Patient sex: M
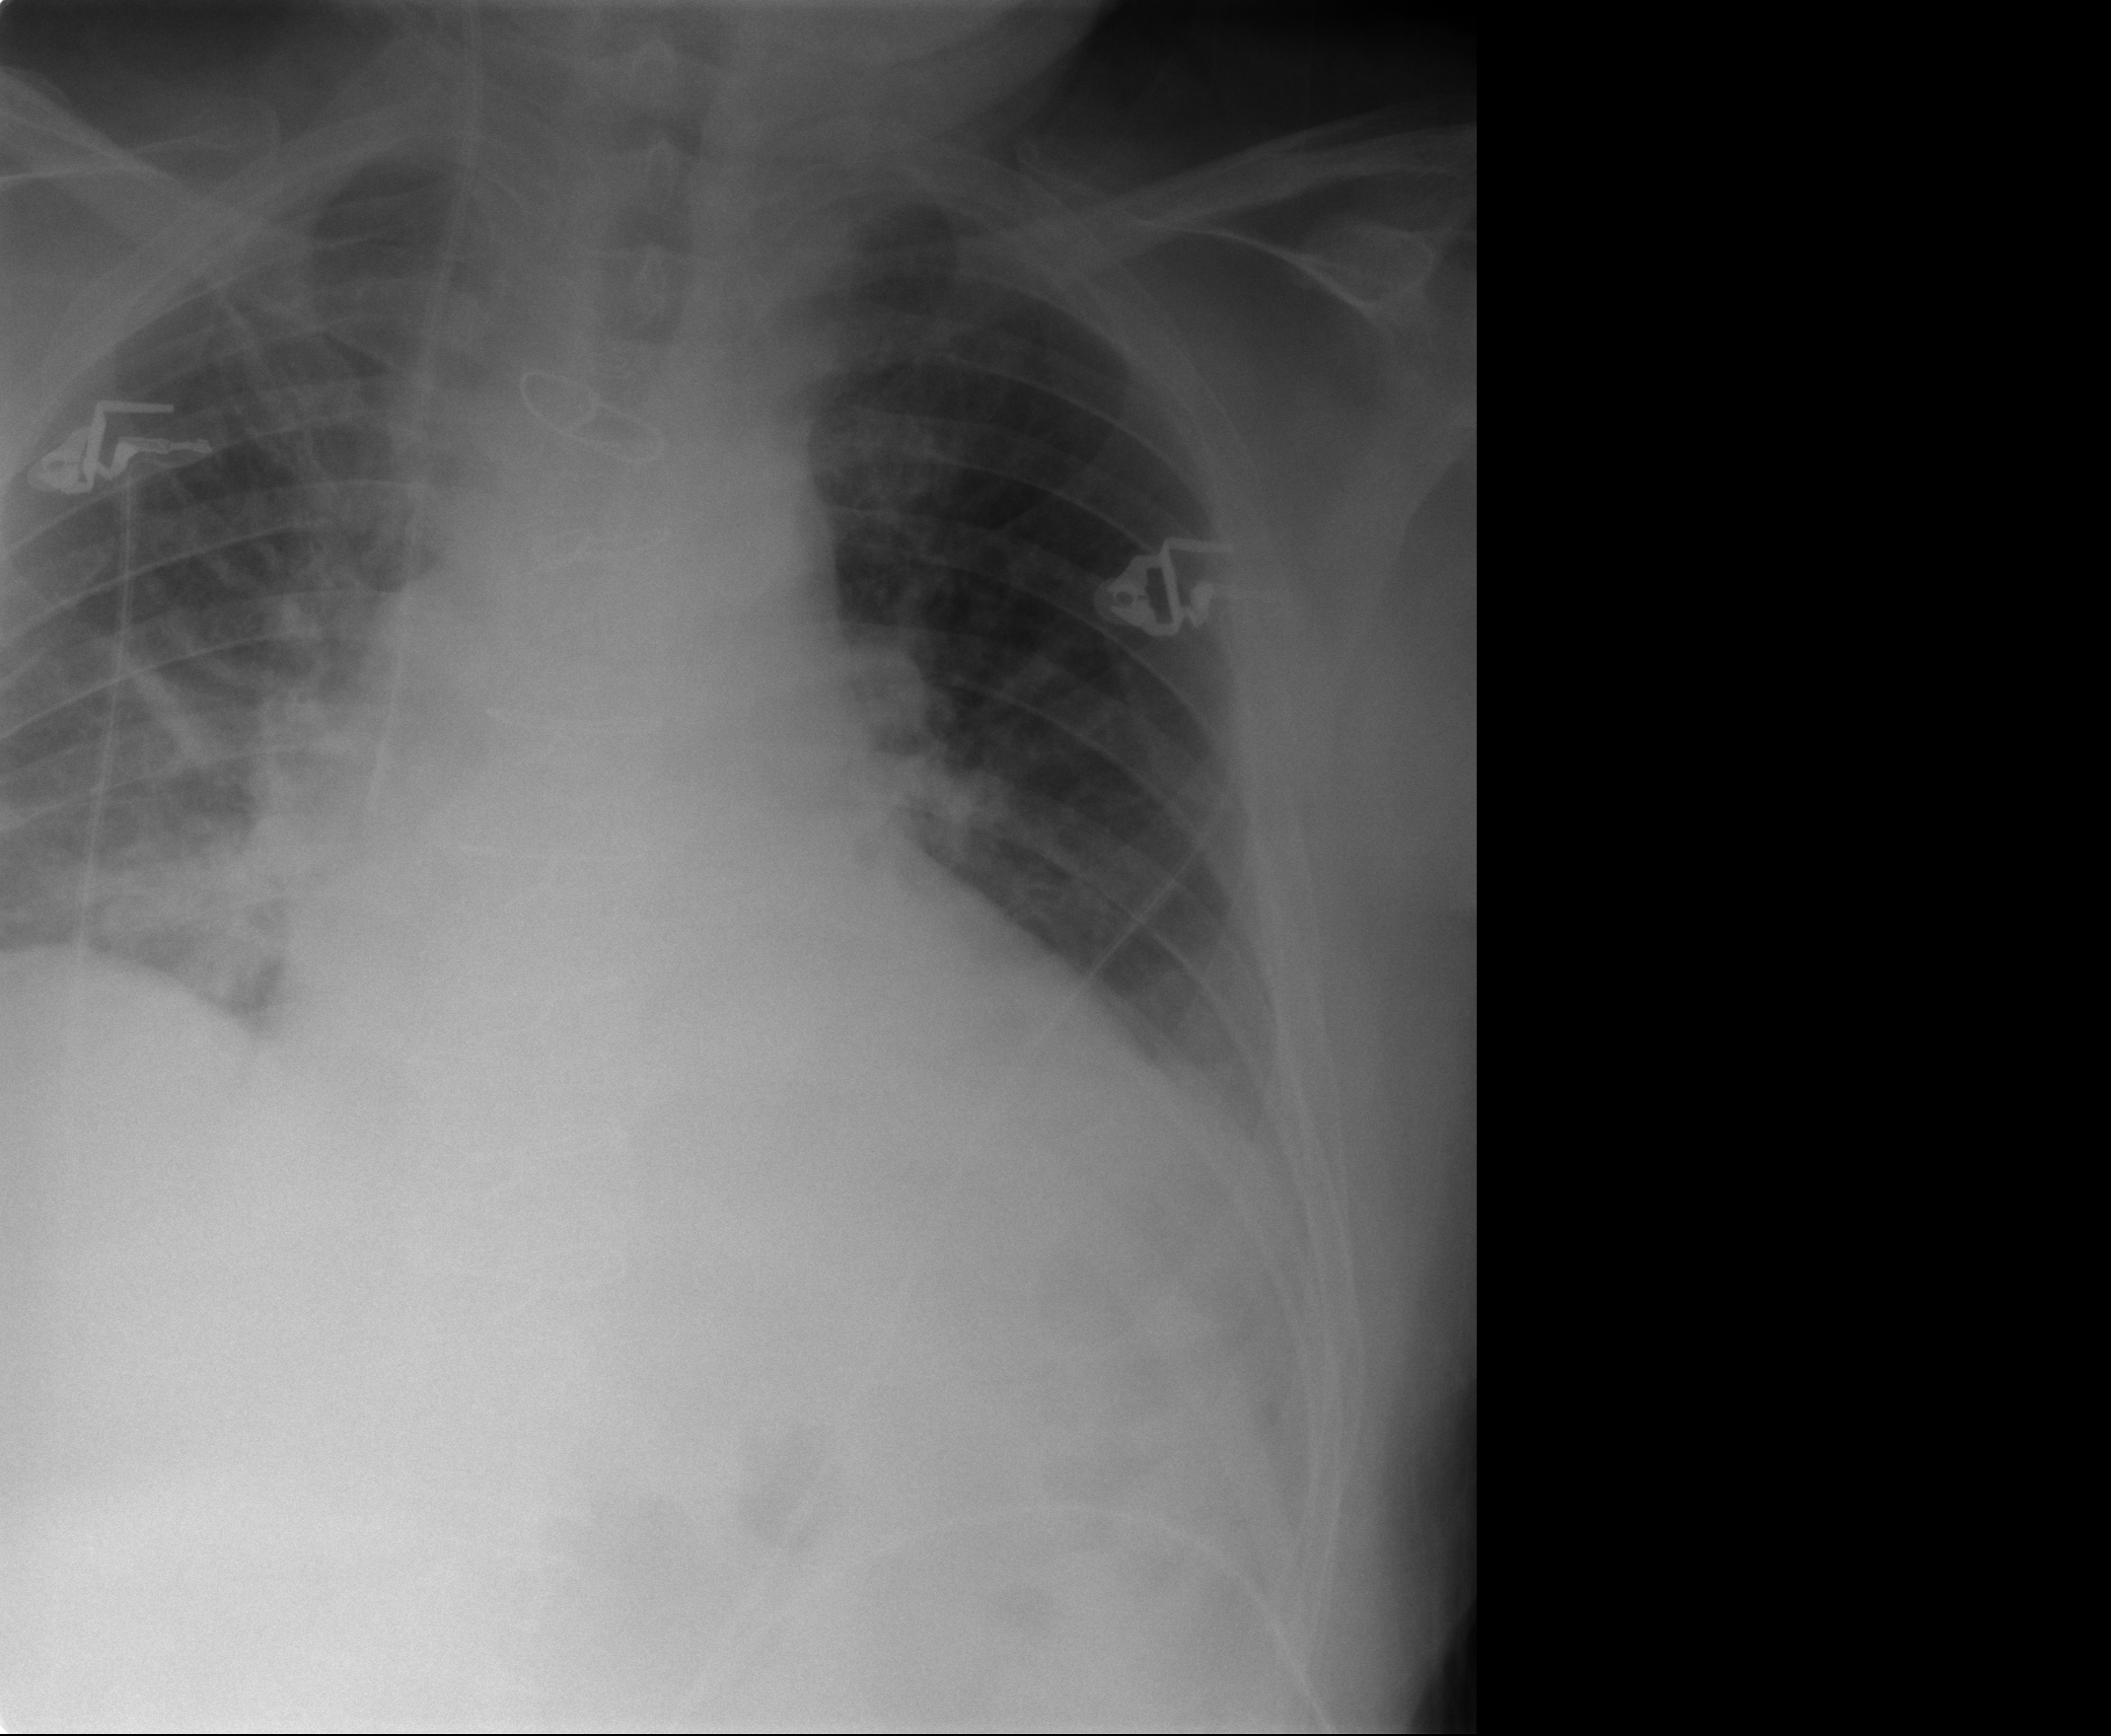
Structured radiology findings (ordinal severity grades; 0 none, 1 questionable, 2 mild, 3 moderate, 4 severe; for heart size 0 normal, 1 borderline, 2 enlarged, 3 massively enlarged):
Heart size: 2
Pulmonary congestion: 2
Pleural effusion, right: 0
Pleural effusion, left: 2
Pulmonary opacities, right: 1
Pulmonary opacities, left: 0
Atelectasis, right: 2
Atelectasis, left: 2